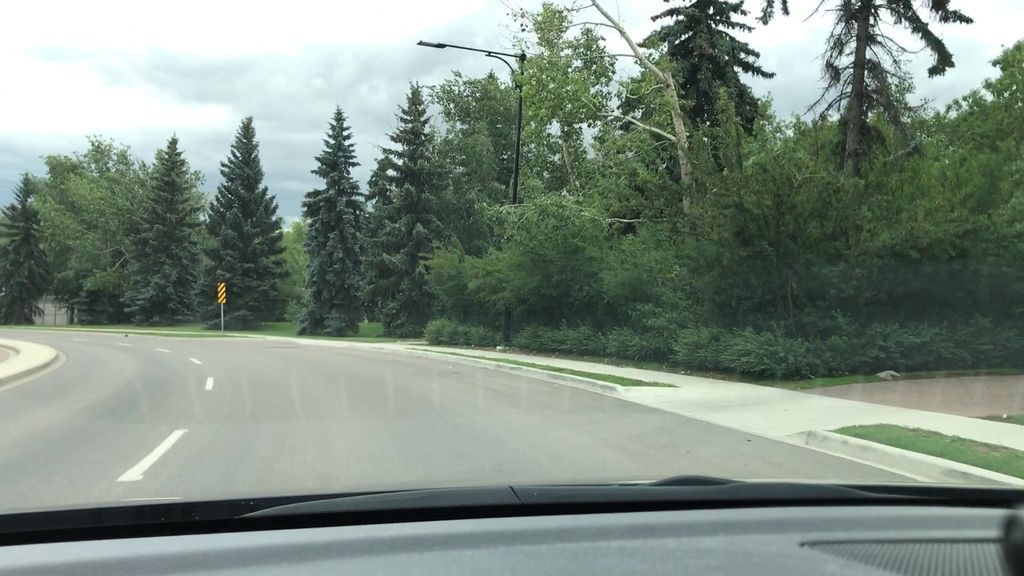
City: edmonton